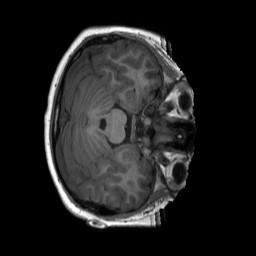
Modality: T1w
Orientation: axial
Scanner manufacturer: siemens
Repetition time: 2.3 s
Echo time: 0.00229 s